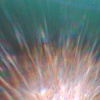
Label: sunburn